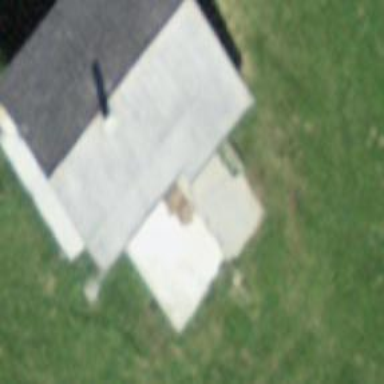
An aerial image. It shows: Farm building.